RGB frame:
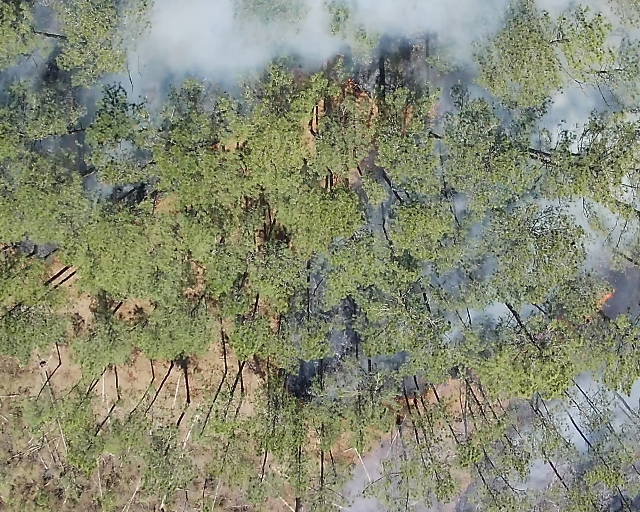
Thermal frame:
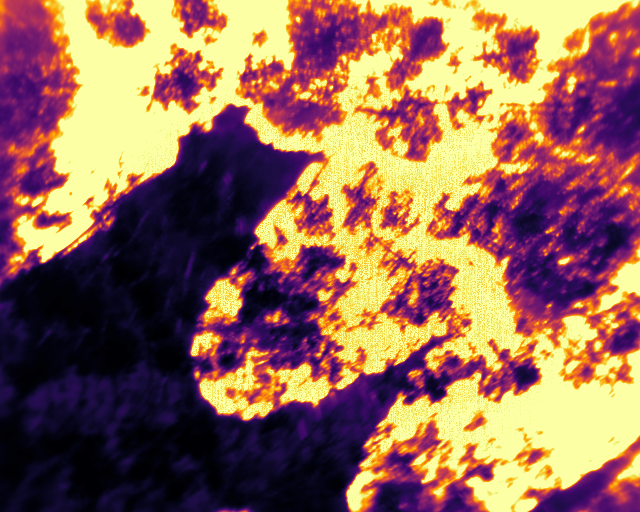
Captured: 2026-02-27 02:37:06
Pixels at or above 80 °C: 220921 (fraction of frame: 0.6742)